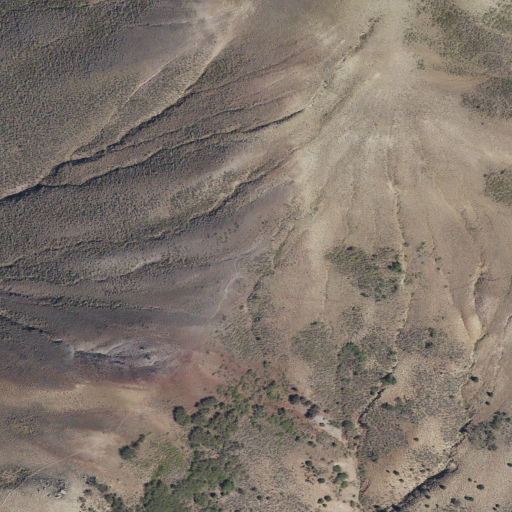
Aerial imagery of ridge(s) in Utah named Windy Ridge containing shrub, evergreen forest, and deciduous forest